Field crop: maize
Growth stage: 2
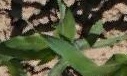
Species: maize